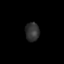
Tissue: lung
Cell type: Epithelial cells
Senescence score: 0.2322
Nuclear area (px): 255
Mean DAPI intensity: 49.769